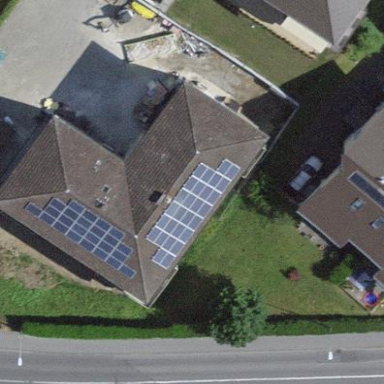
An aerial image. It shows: Solar power generator.